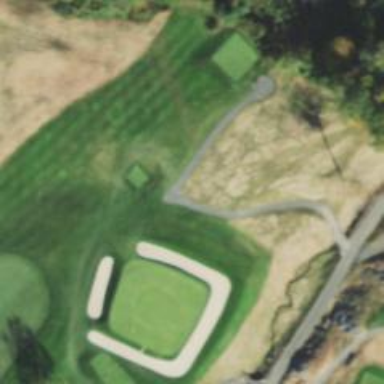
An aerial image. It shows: Path for both roads and golfers.